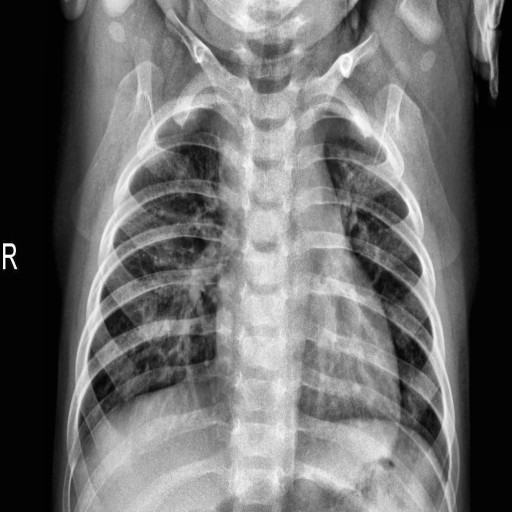
Finding: PNEUMONIA